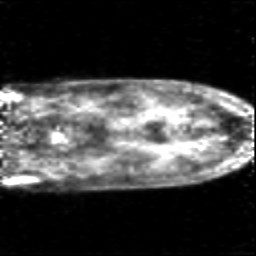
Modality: PET
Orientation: coronal
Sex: female
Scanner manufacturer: siemens